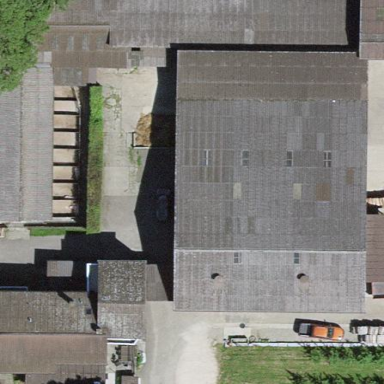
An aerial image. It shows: Farmyard area.